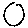
Label: circle